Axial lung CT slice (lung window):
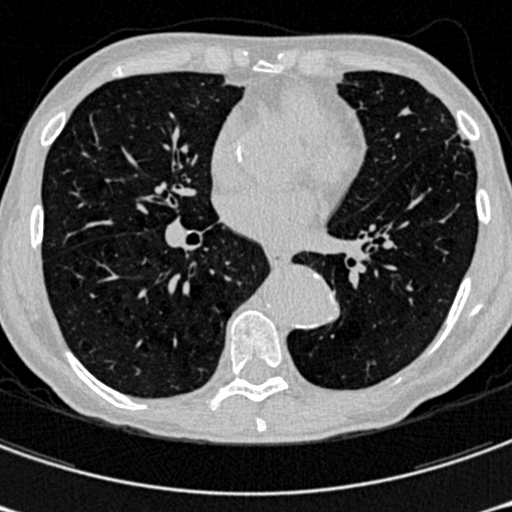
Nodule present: no